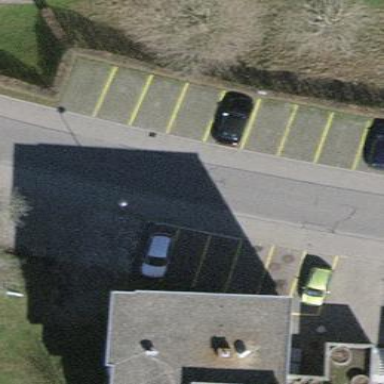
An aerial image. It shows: Street side parking area.